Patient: sex F, age 56
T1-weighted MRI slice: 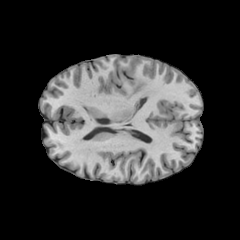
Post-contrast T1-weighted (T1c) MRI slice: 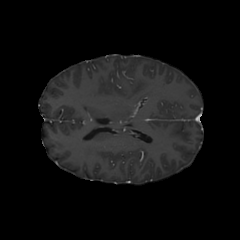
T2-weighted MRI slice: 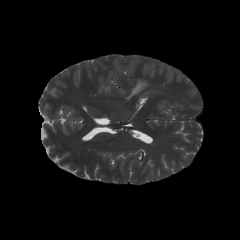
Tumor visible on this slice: yes
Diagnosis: Glioblastoma, IDH-wildtype
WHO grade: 4